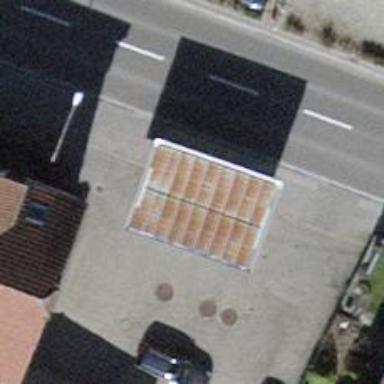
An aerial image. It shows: Fuel station.